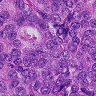
Metastatic tissue present: yes